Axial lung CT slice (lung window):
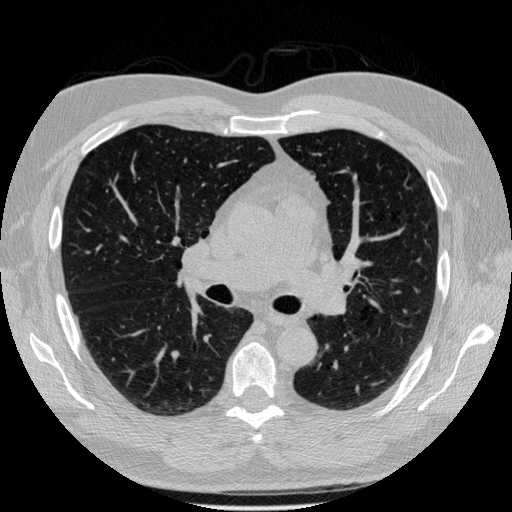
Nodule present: no